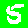
Digit: 5